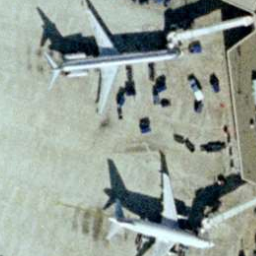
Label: airplane